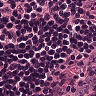
Metastatic tissue present: no